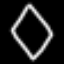
Label: diamond